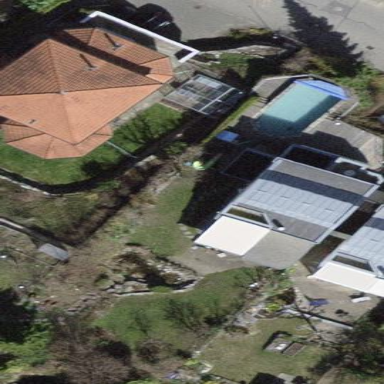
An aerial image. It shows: Residential building with saltbox-shaped grey roof.